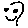
Label: smiley face